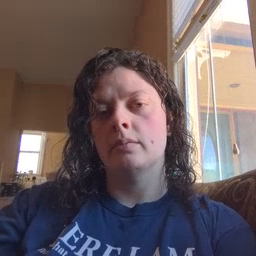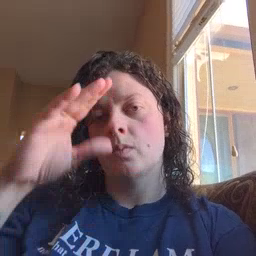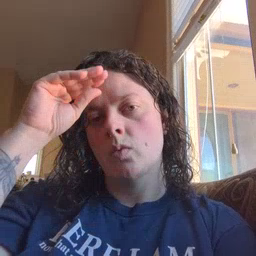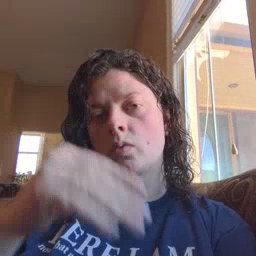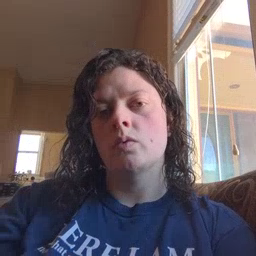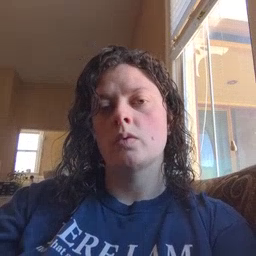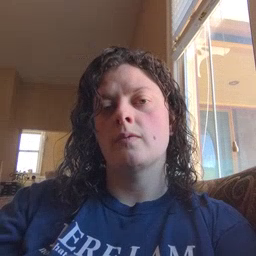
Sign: boy